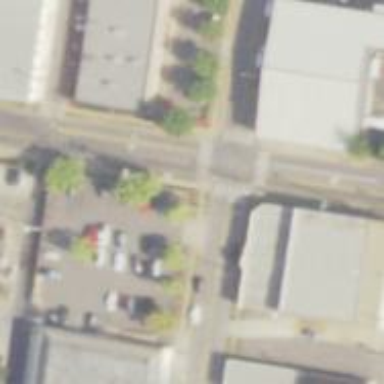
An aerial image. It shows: Marked crossing with zebra markings.